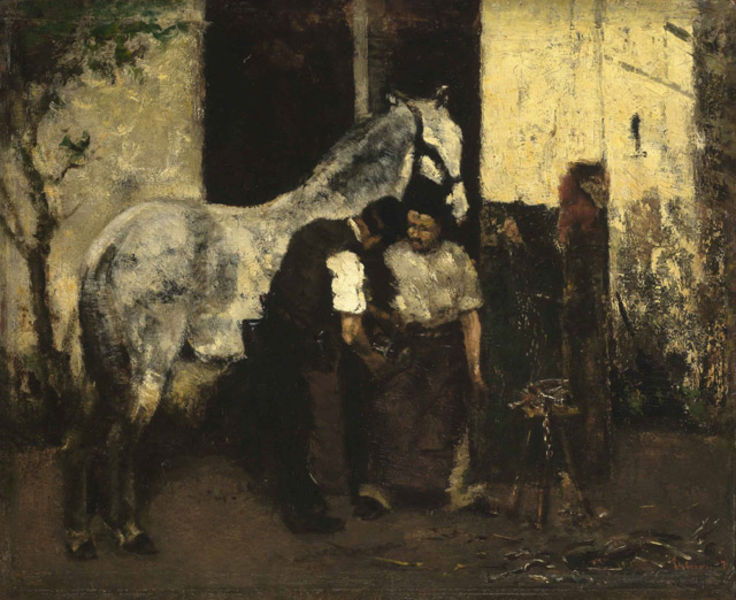
Titel: Beim Hufschmied
Künstler: Max Liebermann
Standort: Karlsruhe
Institution: Staatliche Kunsthalle Karlsruhe
Schlagwörter: baum, blätter, dunkel, feuer, fuß, gemälde, kopf, mann, schatten, schurz, weiß, bäume, frauen, gelb, grob, grün, impressionismus, menschen, ocker, stadt, äste, abend, braun, frau, grau, hell, holz, hut, hüte, licht, männer, pastell, rücken, schwarz, strasse, stuhl, szene, tisch, tür, zeichnung, gebäude, haus, rot, schloss, tier, zaun, beige, expressionismus, gespräch, malerei, rock, alt, bart, hemd, hose, jacke, kappe, mützen, schnurrbart, wand, gesicht, halten, kleidung, kragen, stehen, ärmel, bild, horn, signatur, öl, ast, dämmerung, erde, häuser, natur, strauch, flach, sonne, boden, land, realismus, stehend, pflanze, kontrast, ohren, arbeit, bauern, esel, genre, pferd, pferde, reiter, turm, ranken, beine, deutschland, huf, hufe, mähne, schwanz, schweif, zaumzeug, zügel, schürze, bein, magd, fassade, naturalismus, sachlich, zwei, hosen, pointilismus, arbeiten, bäuerin, hemden, schürzen, hitze, kette, dorf, mauer, hof, platz, beleuchtung, hocker, schemel, arbeiter, pastös, ölgemälde, schnurbart, sprechen, zwei männer, glanz, festhalten, metall, menzel, nägel, schnauzbart, schnauzer, weste, bauer, tor, wände, eingang, eisen, schmutz, courbet, sonnenstrahl, hauswand, erdboden, geschirr, stiefel, schimmel, trense, ranke, flecken, ehepaar, skelett, handwerk, handwerker, werkstatt, werkzeug, leibl, mauern, romantisch, hammer, pfer, leder, stall, dreck, halfter, zaum, diskussion, leuchtend, beschlag, wnad, dreibein, schürtze, klauen, stallung, kratzen, hufeisen, fragmente, spachtel, abfall, reittier, neuzeit, schmied, schmiede, pflege, reinigung, müll, helfer, schemmel, amboss, schlachtung, beschlagen, hufschmied, schmieden, genredarstellung, schmid, rest, hise, rank, behauen, gehilfe, asse, ambos, tierarzt, aufhalten, werkeug, 19. jahrhundert, 1850, hufbeschlag, guf, hufheisen, rücke+baum, gehifle, hausmänner, geshcirr, hufschmid, nkepferd, pöatz, diskusison, aufhalter